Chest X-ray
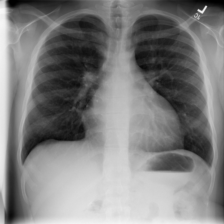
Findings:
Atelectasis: negative
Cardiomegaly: positive
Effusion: negative
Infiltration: negative
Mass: negative
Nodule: negative
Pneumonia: negative
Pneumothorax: negative
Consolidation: negative
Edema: negative
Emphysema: negative
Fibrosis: negative
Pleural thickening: negative
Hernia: negative